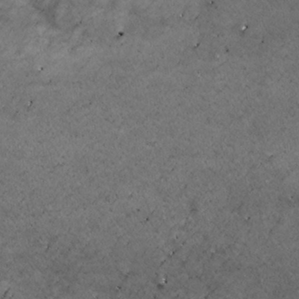
Label: non_frost